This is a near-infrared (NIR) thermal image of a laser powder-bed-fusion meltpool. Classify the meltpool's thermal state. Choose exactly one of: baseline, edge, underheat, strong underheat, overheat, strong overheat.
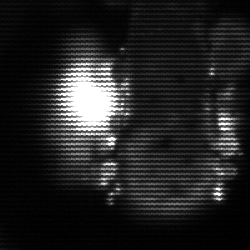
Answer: strong underheat